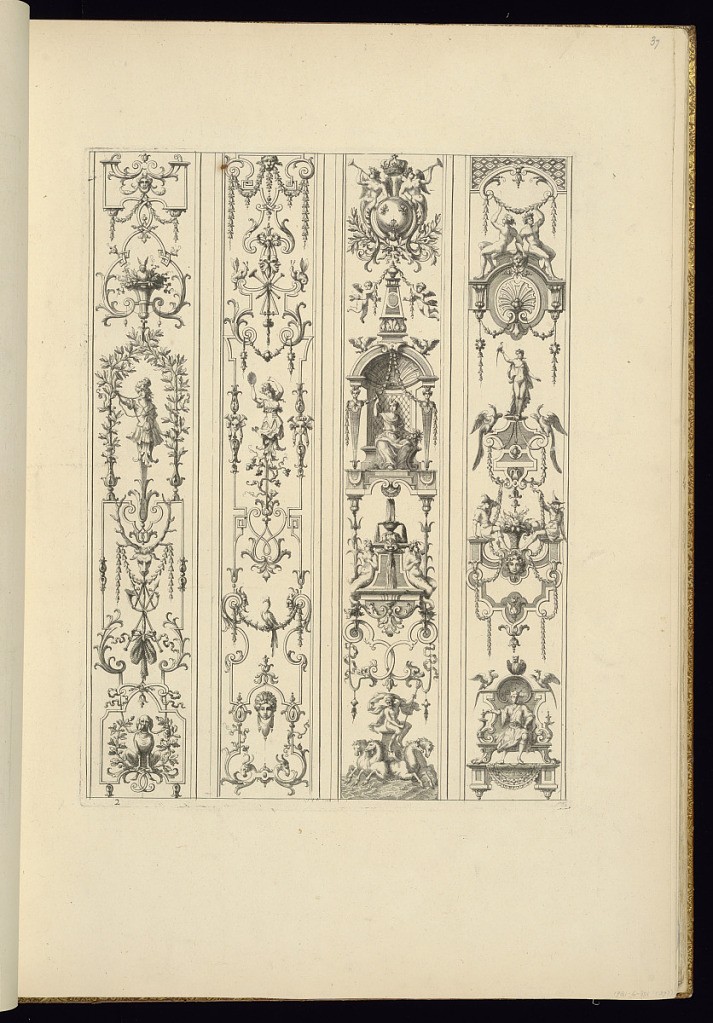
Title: Panel Designs of Grotesque Ornamentation
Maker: Jean Berain, the elder, French, 1640-1711
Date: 1711
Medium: Engraving on laid paper
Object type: Bound print
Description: Four panels of grotesque ornamentation featuring strapwork, garlands, masks, bucrania, dogs, trophies, tambourine playing grotesque figures, birds, Poseidon/Neptune, tritons, winged putti, horn-blowing angels, birds, and chinoiserie figures. The plate is numbered but not signed.